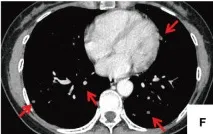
Chest CT images. (C-F) Multiple nodules of varying sizes are present in the upper and lower lobes of both lungs (indicated by red arrows), with the larger ones measuring approximately 1.0 cm in diameter, showing mild enhancement. The mediastinal lymph nodes were normal.
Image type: radiology (ct)